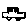
Label: car